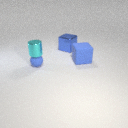
large blue metal cube to the right of small blue rubber sphere